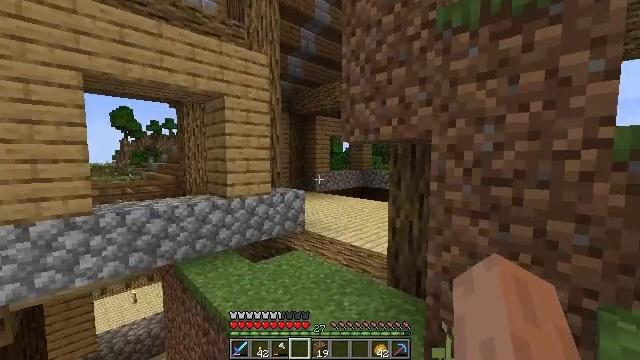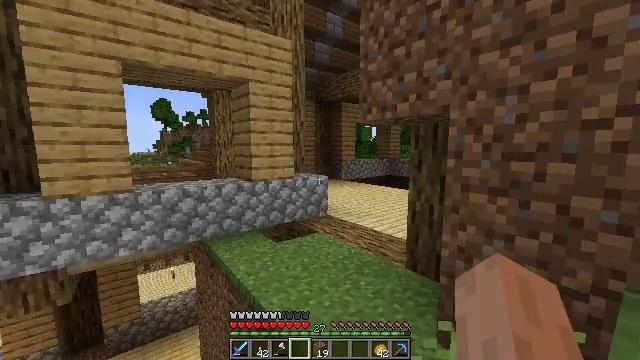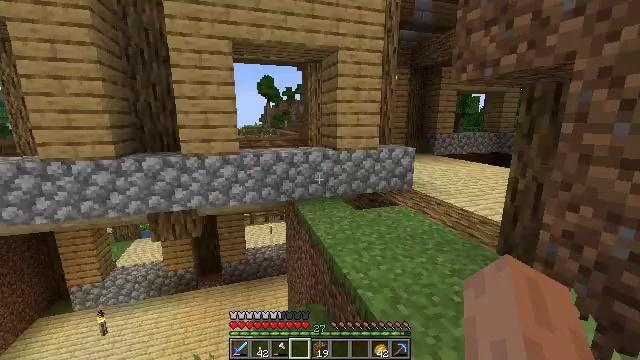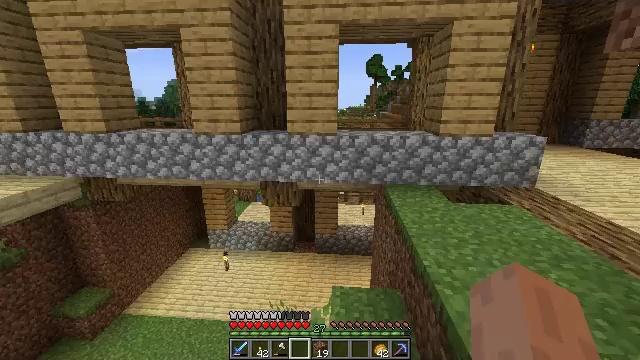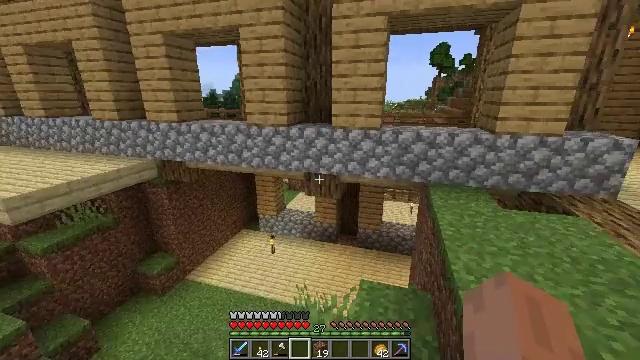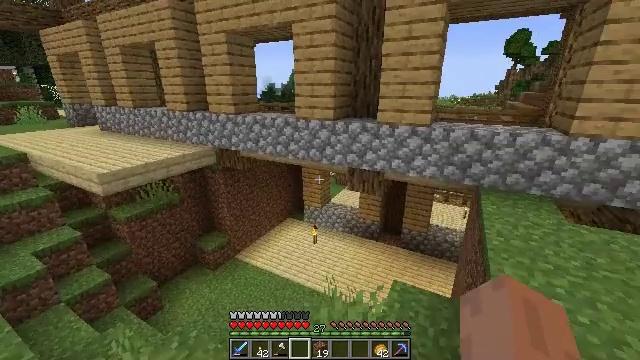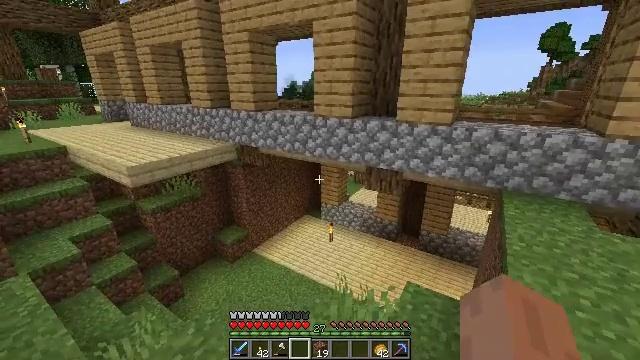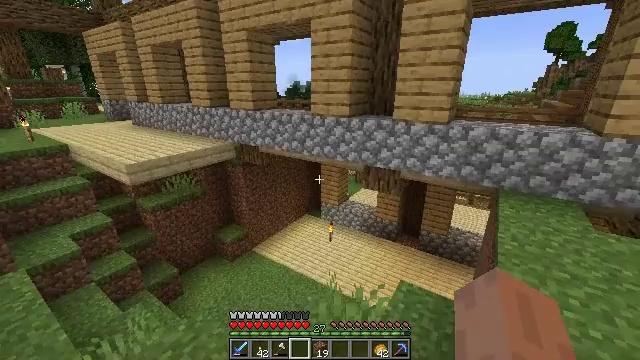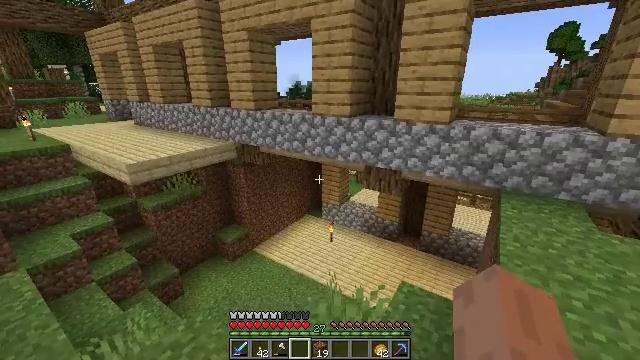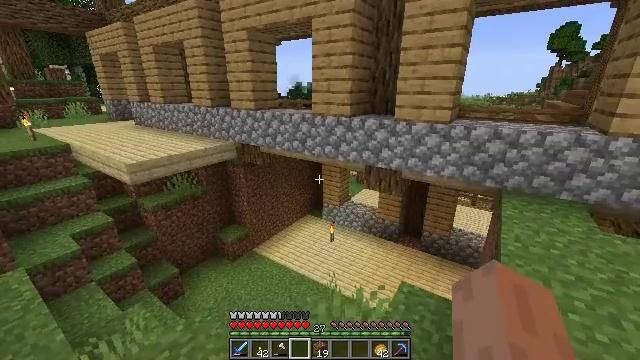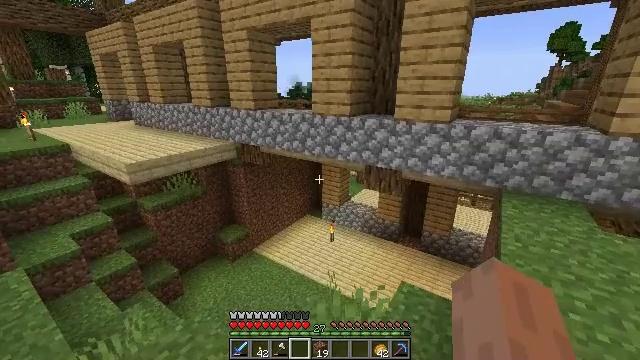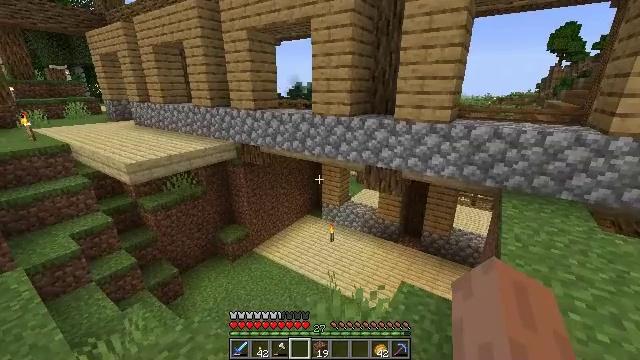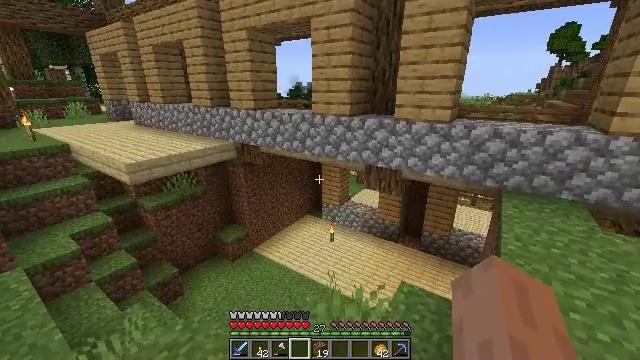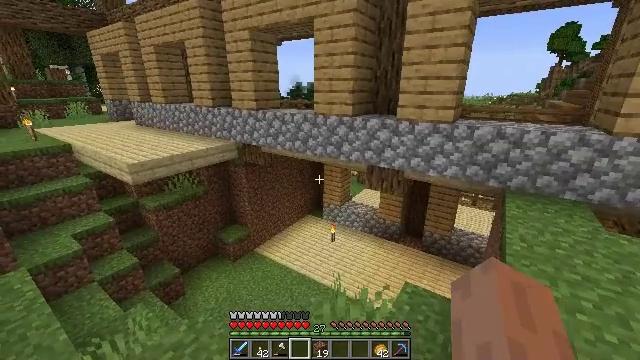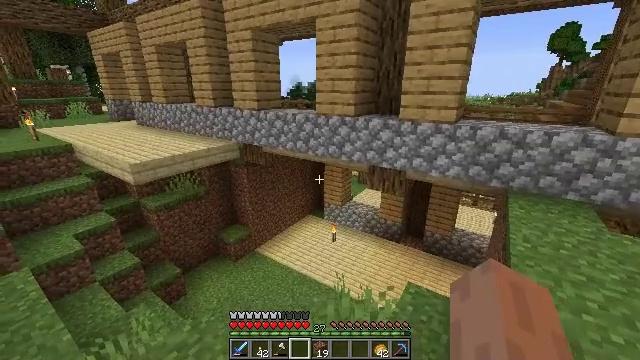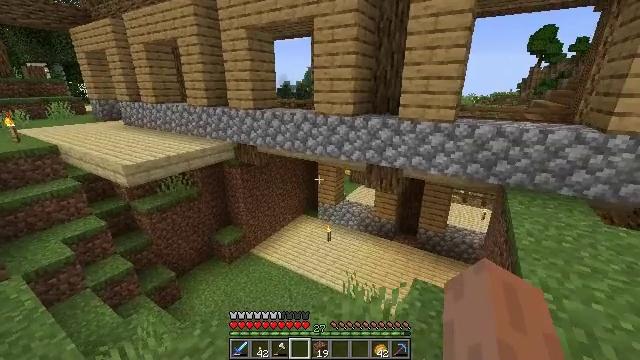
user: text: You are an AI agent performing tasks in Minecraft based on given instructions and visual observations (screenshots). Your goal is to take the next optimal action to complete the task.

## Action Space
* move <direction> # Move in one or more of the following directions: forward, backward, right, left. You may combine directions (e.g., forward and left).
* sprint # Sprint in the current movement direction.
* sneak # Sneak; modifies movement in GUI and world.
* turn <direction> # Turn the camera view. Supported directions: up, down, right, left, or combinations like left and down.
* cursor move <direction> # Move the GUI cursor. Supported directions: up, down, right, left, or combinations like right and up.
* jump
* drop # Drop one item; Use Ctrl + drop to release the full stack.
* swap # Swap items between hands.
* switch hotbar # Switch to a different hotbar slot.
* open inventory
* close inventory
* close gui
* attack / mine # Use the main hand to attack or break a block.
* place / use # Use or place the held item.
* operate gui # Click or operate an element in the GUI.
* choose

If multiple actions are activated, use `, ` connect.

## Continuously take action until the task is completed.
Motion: motion action
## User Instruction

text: Craft birch stairs.
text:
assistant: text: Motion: move right, turn left and down
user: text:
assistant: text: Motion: move right, turn left and down
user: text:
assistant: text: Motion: move right, turn left and down
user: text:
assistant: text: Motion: move right, turn left and down
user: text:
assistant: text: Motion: move right, turn left and down
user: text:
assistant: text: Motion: move right, turn left
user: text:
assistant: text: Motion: no_op
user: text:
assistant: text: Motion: no_op
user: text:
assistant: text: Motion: no_op
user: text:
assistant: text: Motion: no_op
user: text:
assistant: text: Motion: no_op
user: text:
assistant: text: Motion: no_op
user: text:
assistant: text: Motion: move left
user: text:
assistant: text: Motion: move left
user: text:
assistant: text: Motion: move left, turn right
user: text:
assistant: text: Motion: move left, turn right
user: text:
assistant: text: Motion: move left, turn right
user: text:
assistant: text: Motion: move left, turn right
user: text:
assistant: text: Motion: move left, turn right
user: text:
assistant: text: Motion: move left, turn right
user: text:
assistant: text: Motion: move left
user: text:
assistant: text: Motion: no_op
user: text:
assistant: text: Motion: no_op
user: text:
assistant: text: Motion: no_op
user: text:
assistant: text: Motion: move right
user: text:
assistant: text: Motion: move right, turn right
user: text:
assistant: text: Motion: move right, turn right
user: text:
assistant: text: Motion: move right, turn right
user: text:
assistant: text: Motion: move right, turn right
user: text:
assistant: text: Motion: move right